Field crop: maize
Growth stage: 2
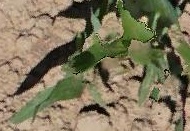
Species: maize